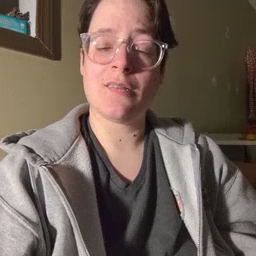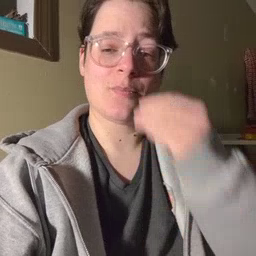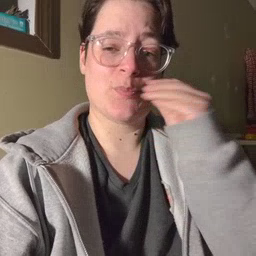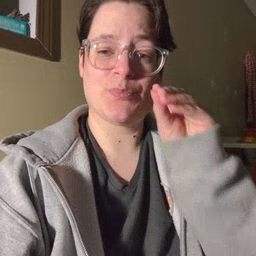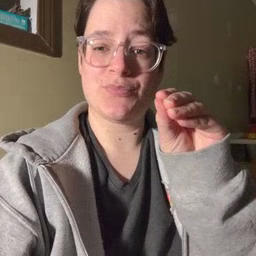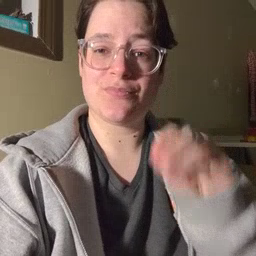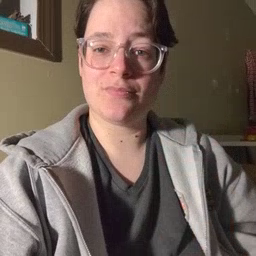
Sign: kiss